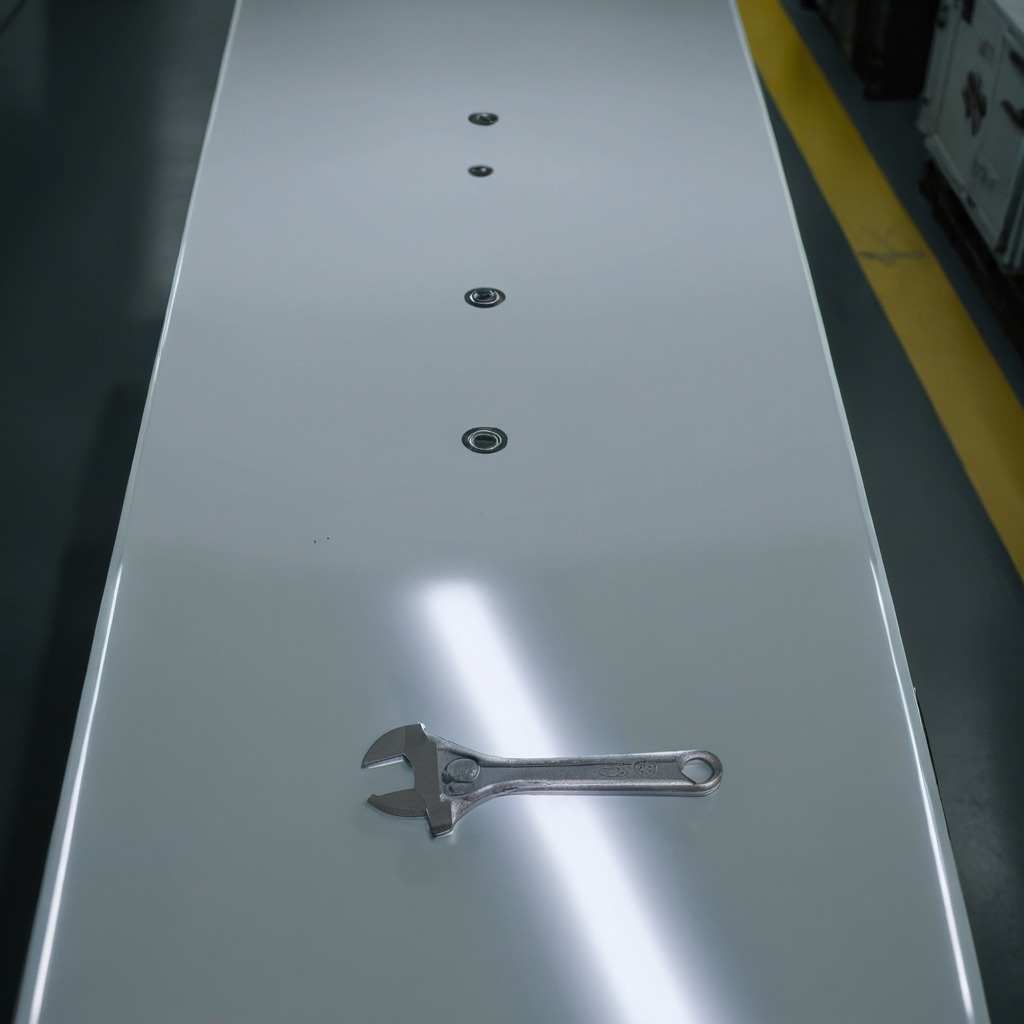
A wrench lies on a high-gloss table in a ship maintenance bay industrial lighting.